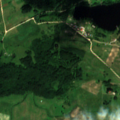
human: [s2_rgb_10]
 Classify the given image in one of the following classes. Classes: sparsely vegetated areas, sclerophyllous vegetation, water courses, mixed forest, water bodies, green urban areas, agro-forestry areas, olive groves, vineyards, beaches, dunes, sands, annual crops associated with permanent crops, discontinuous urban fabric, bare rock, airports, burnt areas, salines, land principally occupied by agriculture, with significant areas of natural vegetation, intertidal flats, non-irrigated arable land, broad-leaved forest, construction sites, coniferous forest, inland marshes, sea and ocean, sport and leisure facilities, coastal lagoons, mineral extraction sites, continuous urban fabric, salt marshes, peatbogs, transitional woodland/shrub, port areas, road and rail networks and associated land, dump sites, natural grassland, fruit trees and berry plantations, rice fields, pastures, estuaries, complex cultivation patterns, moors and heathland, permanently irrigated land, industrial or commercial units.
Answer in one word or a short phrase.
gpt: non-irrigated arable land, pastures, complex cultivation patterns, land principally occupied by agriculture, with significant areas of natural vegetation, coniferous forest, transitional woodland/shrub, water bodies